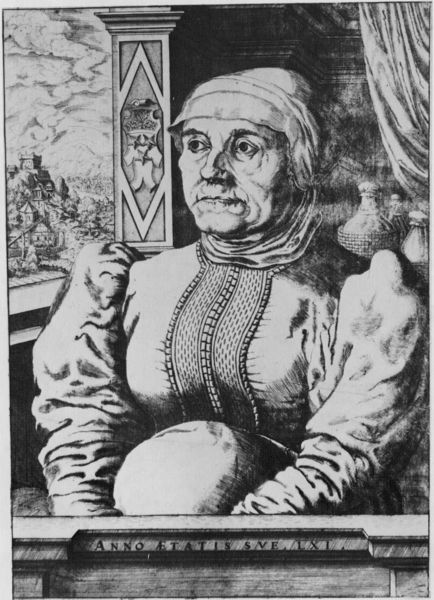
Titel: Bildnis der Felicitas von Eckh (geb. Freyberg)
Künstler: Hanns Lautensack
Institution: (Seriendruck)
Schlagwörter: berg, himmel, schatten, weiß, wolken, landschaft, stadt, brust, fenster, frau, grau, hintergrund, holz, hut, kleid, licht, mund, nase, raum, schwarz, säule, zeichnung, zimmer, ausblick, blick, schal, schloss, tuch, haube, ornament, alt, flasche, flaschen, arme, augen, bluse, falten, gesicht, kleidung, rahmen, ärmel, bildnis, niederlande, portrait, porträt, schauen, vorhang, ferne, gewand, puffärmel, alltag, deutschland, balkon, schrift, sommer, furchen, grafik, graphik, tag, bordüre, dick, kopftuch, inschrift, balken, bauch, jahreszahl, gefäß, alter, burg, fenstr, amme, druck, schwarzweiss, schraffur, radierung, stich, text, tracht, wappen, runzeln, mittelalter, greisin, dürer, kupferstich, alte frau, jahresangabe, latein, lateinisch, graphil, früher, gebauscht, hochgeschlossen, anno, aetatis, bandelwerk, chalt, ann0o, lxt, anno atatis sve lxt